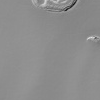
Atmospheric dust classification: not_dusty